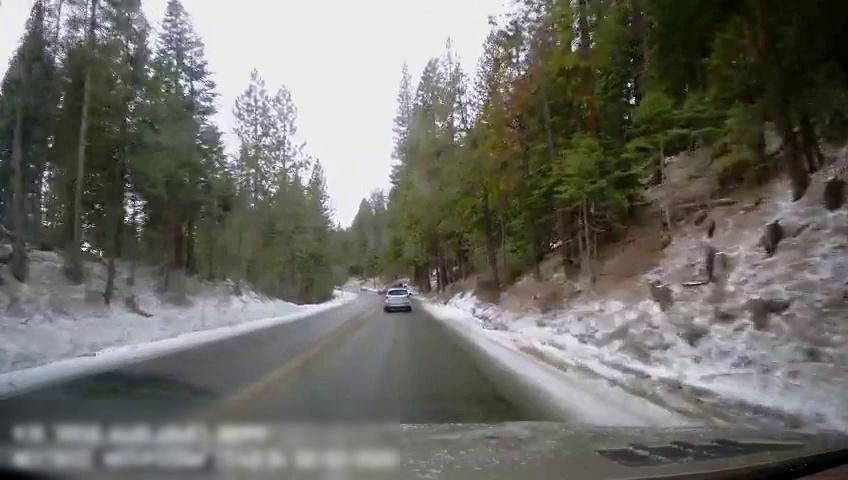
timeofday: Day
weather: Snowy
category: Drivable Space
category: Vehicles | Truck
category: Vehicles | SUV
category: Lanes | Current Lane
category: Lanes | Opposite Lane
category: Lanes | Opposite Lane